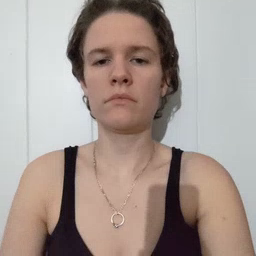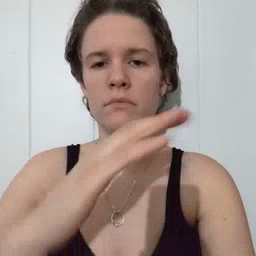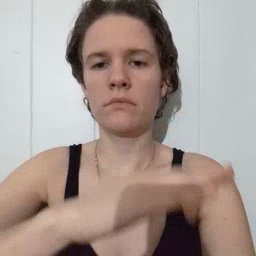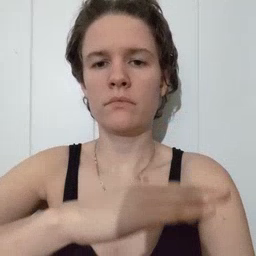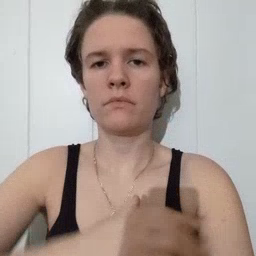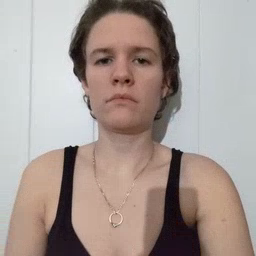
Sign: table